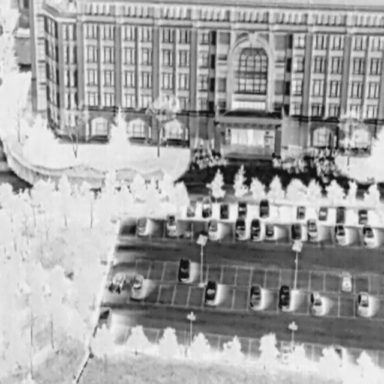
There are 28 Cars in the infrared image.